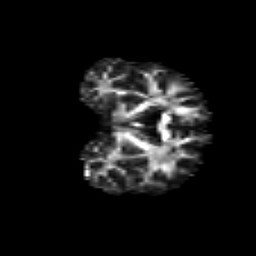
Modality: FA
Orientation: coronal
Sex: male
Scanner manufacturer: siemens
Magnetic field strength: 3 T
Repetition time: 5 s
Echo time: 0.071 s